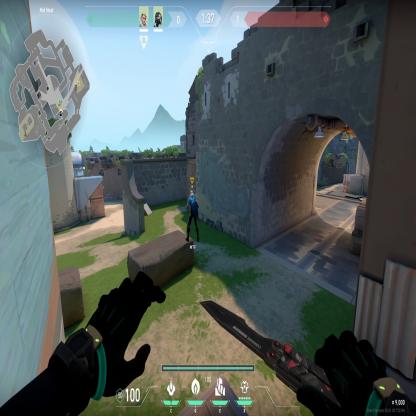
Label: teammate